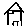
Label: house